Question: Is it somehow possible to add a dynamic Tile in WP7, where i take a PNG file with my logo in the Center and add a Background Color to it?
It should look like this:

At the moment i create my Tiles like this:
'''
private void addShortcut_Click(object sender, EventArgs e)
{
string Url = GlobalVariables.Uri;
StandardTileData NewTileData = new StandardTileData
{
BackgroundImage = new Uri("img/red.jpg", UriKind.Relative),
Title = "Energy "+GlobalVariables.Name,
Count = 0,
BackTitle = "Radion Energy",
BackContent = "Hitmusic Only!",
BackBackgroundImage = new Uri("img/test.jpg", UriKind.Relative)
};
try
{
// Create the Tile and pin it to Start. This will cause a navigation to Start and a deactivation of our application.
ShellTile.Create(new Uri("/MainPage.xaml?stationName=" + stationName + "&tile=true&name=" + GlobalVariables.Name + "&url=" + Url, UriKind.Relative), NewTileData);
}
catch
{
MessageBox.Show("Channel-Tile exists already.");
}
}
'''
So at the moment the Background has always the same color as the Phonestyle itself. (I don't really get why because the red.jpg actually is a red square. :) And at the moment i dont have a Logo in it so it's just blanc.
Thanks :)
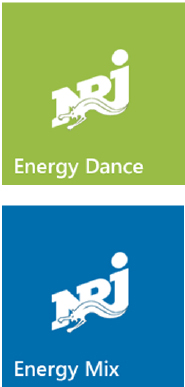
Answer: I have used the Ree7 Tile Toolkit, which allows to you setup a tile with a custom background color, the source code includes a sample project which explains and demonstrates how to use the toolkit :-
<URL>